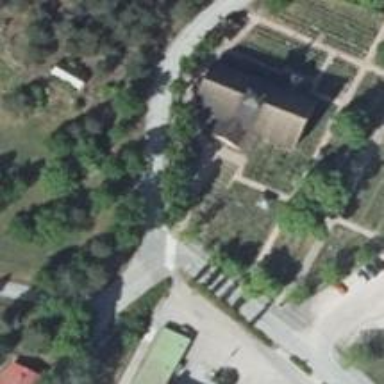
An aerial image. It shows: Historical site featuring war memorial.